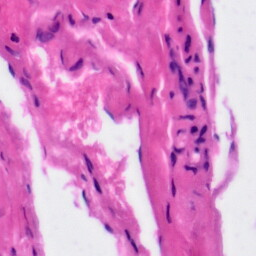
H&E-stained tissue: Tonsil